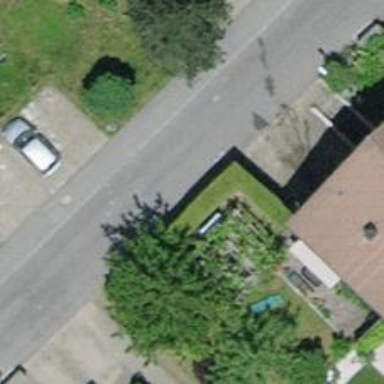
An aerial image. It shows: Hedge acting as barrier.